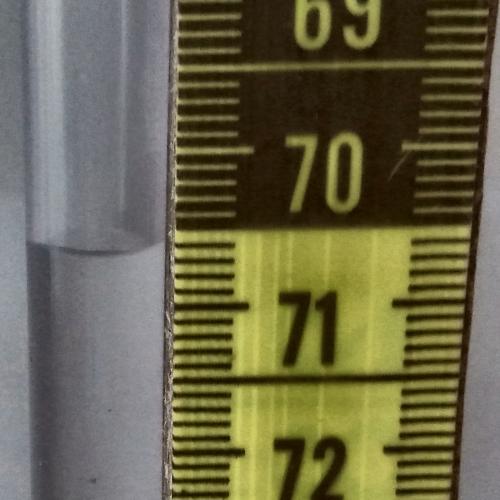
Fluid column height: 70.6 cm